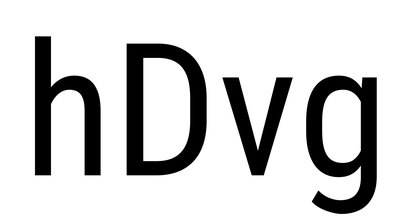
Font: Roboto_Condensed_Regular